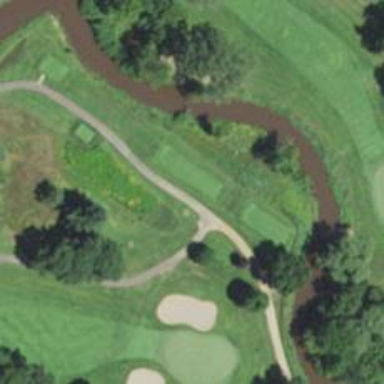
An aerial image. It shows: Path for both road and golf.